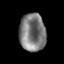
Tissue: prostate
Cell type: T cells
Senescence score: 0.3448
Nuclear area (px): 979
Mean DAPI intensity: 121.434